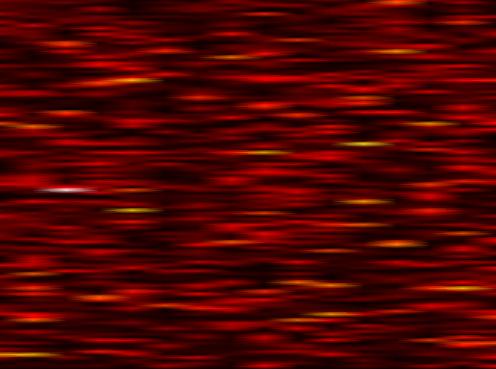
Label: OFDM